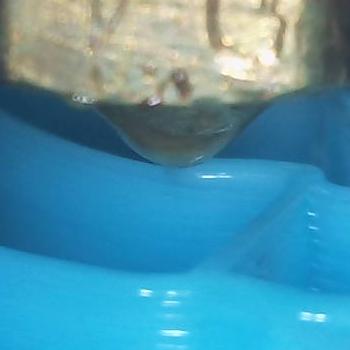
Flow rate: 188%